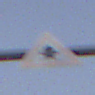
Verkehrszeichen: Vorfahrt
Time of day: SunriseSunset
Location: Outdoor (Suburban)
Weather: Clear
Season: NotSpecified
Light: Natural